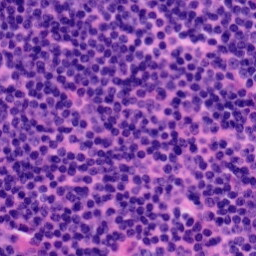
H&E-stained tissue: Tonsil